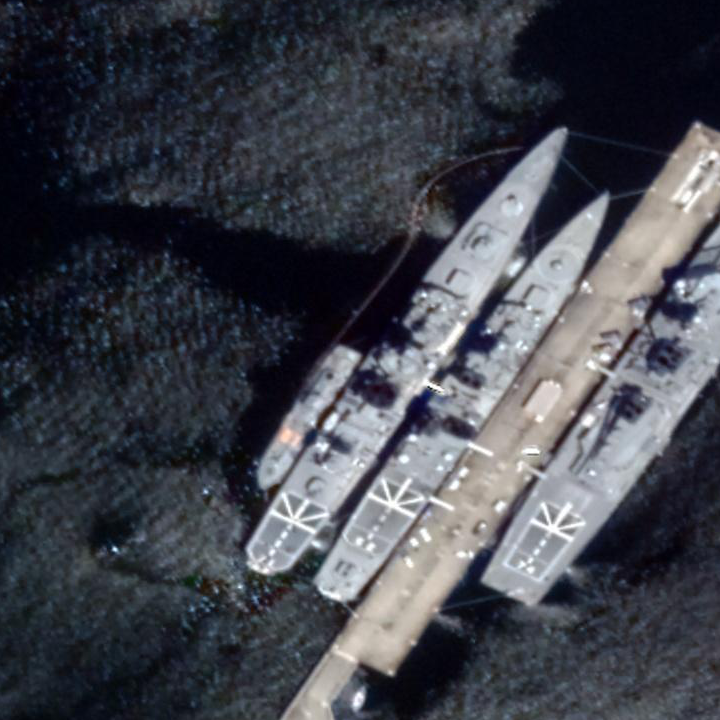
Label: cruiser